Question: I use a RecyclerView within fragment in a ViewPager, but something wrong after data of RecyclerView increased, the ViewPager moved up.
Finally,I solved it by using a ScrollView outside, and set set android:fillViewport="true" at ScrollView.

'''
<?xml version="1.0" encoding="utf-8"?>
<LinearLayout xmlns:android="http://schemas.android.com/apk/res/android"
xmlns:app="http://schemas.android.com/apk/res-auto"
xmlns:tools="http://schemas.android.com/tools"
android:id="@+id/activity_group_purchase"
android:layout_width="match_parent"
android:layout_height="match_parent"
android:orientation="vertical"
tools:context="sizu.mingteng.com.yimeixuan.main.home.others.grouppurchase.activity.GroupPurchaseActivity">
<!--Gong Ju Lan -->
<include layout="@layout/toolbar_group_purchase" />
<com.lcodecore.tkrefreshlayout.TwinklingRefreshLayout
android:id="@+id/refresh_layout_home_group_purchase"
android:layout_width="match_parent"
android:layout_height="match_parent"
app:tr_enable_loadmore="false"
app:tr_head_height="120dp"
app:tr_overscroll_bottom_show="false"
app:tr_overscroll_top_show="false"
app:tr_wave_height="120dp">
<android.support.design.widget.CoordinatorLayout
android:layout_width="match_parent"
android:layout_height="match_parent">
<android.support.design.widget.AppBarLayout
android:id="@+id/appbar_group_purchase"
android:layout_width="match_parent"
android:layout_height="wrap_content">
<!--Yan Gao Lan -->
<android.support.design.widget.CollapsingToolbarLayout
android:layout_width="match_parent"
android:layout_height="match_parent"
app:layout_scrollFlags="scroll">
<com.youth.banner.Banner
android:id="@+id/banner_home_group_purchase"
android:layout_width="match_parent"
android:layout_height="@dimen/banner_height" />
</android.support.design.widget.CollapsingToolbarLayout>
<!--Lei Bie Tab-->
<include layout="@layout/layout_tab_more" />
</android.support.design.widget.AppBarLayout>
<!--Fen Lei Shi Tu -->
<android.support.v4.view.ViewPager
android:id="@+id/vp_home_group_purchase"
android:layout_width="match_parent"
android:layout_height="match_parent"
android:background="@color/white"
app:layout_behavior="@string/appbar_scrolling_view_behavior" />
</android.support.design.widget.CoordinatorLayout>
</com.lcodecore.tkrefreshlayout.TwinklingRefreshLayout>
</LinearLayout>
'''
and here I initialize my ViewPager
'''
private void setTabLayoutAndViewPager() {
mTabPagerAdapter = new GroupPurchaseHomeTabPagerAdapter(getSupportFragmentManager(), mFragments, mTabs);
vpHomeGroupPurchase.setAdapter(mTabPagerAdapter);
mCurrentItem = vpHomeGroupPurchase.getCurrentItem();
tabLayout.setupWithViewPager(vpHomeGroupPurchase);
}
'''
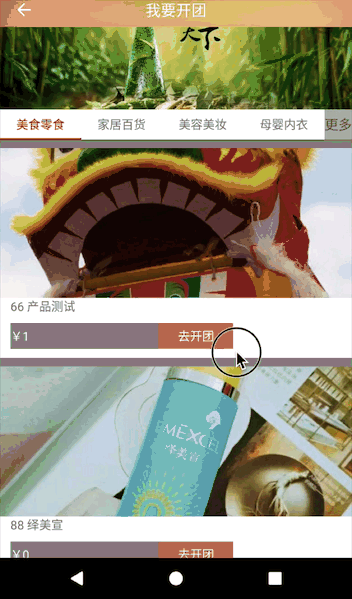
Answer: Try call this method:
'''
yourViewPager.getAdapter().notifyDataSetChanged();
'''
More info:
<URL>
Sorry, I can't add comment.
UPDATE:
'''
private void setTabLayoutAndViewPager() {
mTabPagerAdapter = new GroupPurchaseHomeTabPagerAdapter(getSupportFragmentManager(), mFragments, mTabs);
mTabPagerAdapter.notifyDataSetChanged();
vpHomeGroupPurchase.setAdapter(mTabPagerAdapter);
mCurrentItem = vpHomeGroupPurchase.getCurrentItem();
tabLayout.setupWithViewPager(vpHomeGroupPurchase);
}
'''
Try this.
If it will now solve issue, show how you add data to your adapter.
Ooops. Apply this.
'''
private void setTabLayoutAndViewPager() {
mTabPagerAdapter = new GroupPurchaseHomeTabPagerAdapter(getSupportFragmentManager(), mFragments, mTabs);
if (vpHomeGroupPurchase.getAdapter() != null) {
vpHomeGroupPurchase.getAdapter().notifyDataSetChanged();
}
vpHomeGroupPurchase.setAdapter(mTabPagerAdapter);
mCurrentItem = vpHomeGroupPurchase.getCurrentItem();
tabLayout.setupWithViewPager(vpHomeGroupPurchase);
}
'''